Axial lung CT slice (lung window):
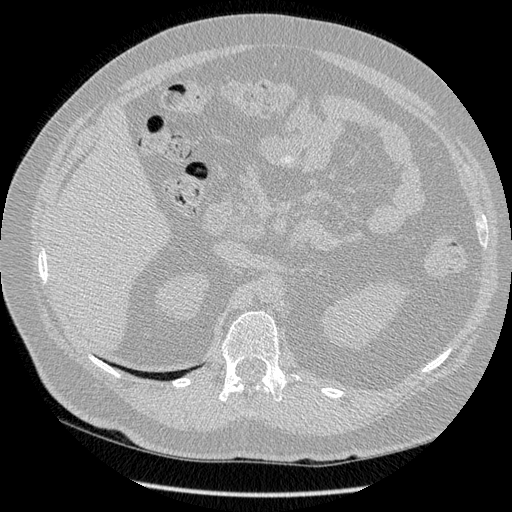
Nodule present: no